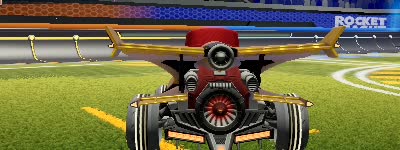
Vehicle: aftershock